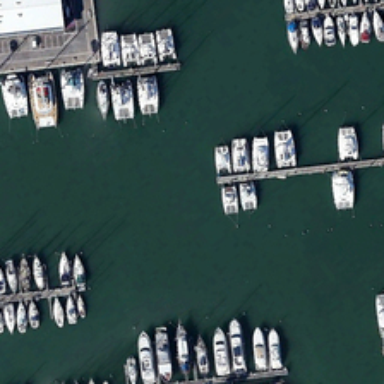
Many white ships docked in the harbour .